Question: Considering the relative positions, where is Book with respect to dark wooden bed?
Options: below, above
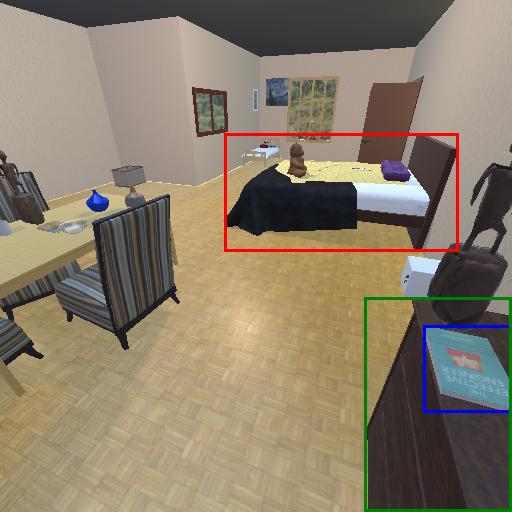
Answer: below